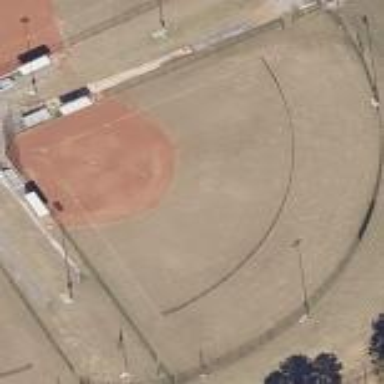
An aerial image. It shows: Baseball pitch for leisure and sports activities.